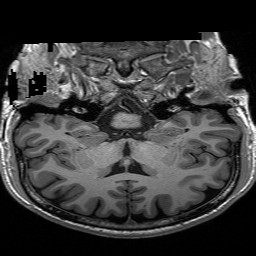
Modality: T1w
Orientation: sagittal
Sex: male